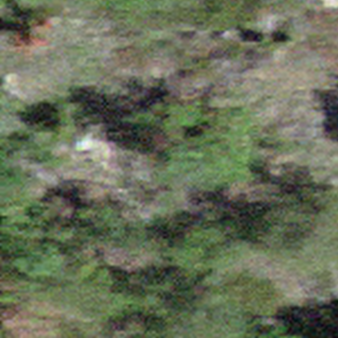
Label: other